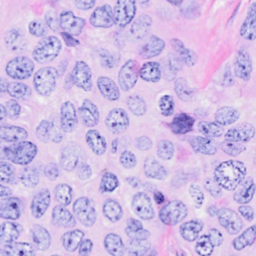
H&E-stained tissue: Breast